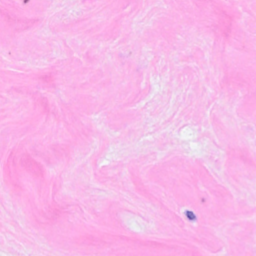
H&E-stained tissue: Breast